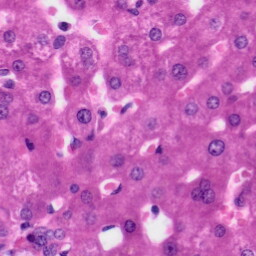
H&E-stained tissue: Liver